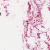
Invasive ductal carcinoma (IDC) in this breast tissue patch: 0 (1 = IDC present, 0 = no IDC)